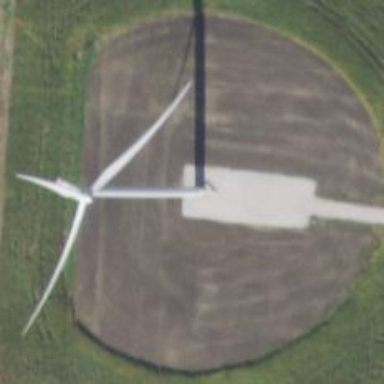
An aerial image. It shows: Wind turbine generating power.